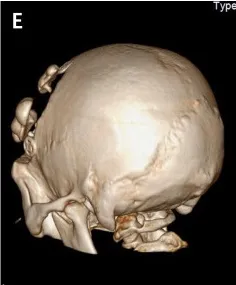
(D, E) 3D-CT skull reconstruction revealed the multiple lesions located within the cranial defects and internal fixations placed at the edge of the skull defect.
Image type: radiology (ct)